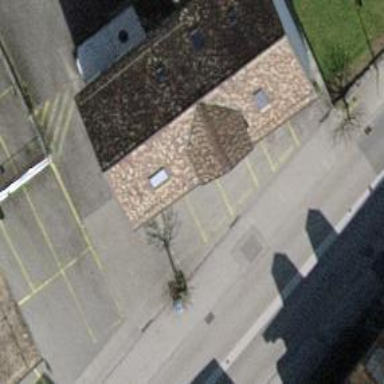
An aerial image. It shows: Bus stop along the road.